【题型】解答题　【知识点】平面几何　【难度】easy
如图, 已知：点 $D$、$F$ 在 $\triangle ABC$ 边 $AB$ 上, 点 $E$ 边 $AC$ 上, 且 $DE // BC$, $\frac{AF}{DF} = \frac{AD}{DB}$。

(1) 求证：$EF // DC$；

(2) 如果 $\frac{EF}{CD} = \frac{2}{3}$, $S_{\triangle AEF} = 4$, 求 $S_{\triangle ABC}$ 的值。
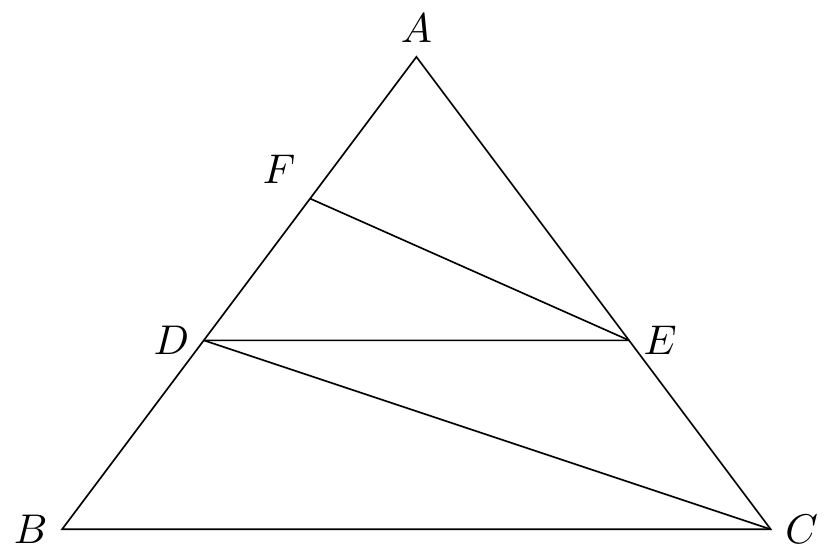
【解答】
证明：
(1) $\because DE // BC$,

$\therefore \frac{AD}{DB} = \frac{AE}{EC}$,

$\because \frac{AF}{DF} = \frac{AD}{DB}$,

$\therefore \frac{AF}{DF} = \frac{AE}{EC}$,

$\therefore EF // DC$；

(2) $\because EF // CD$,

$\therefore \triangle AEF \sim \triangle ACD$,

$\because \frac{EF}{CD} = \frac{2}{3}$,

$\therefore \frac{S_{\triangle AEF}}{S_{\triangle ACD}} = \left( \frac{EF}{CD} \right)^2 = \frac{4}{9}$,

$\because S_{\triangle AEF} = 4$,

$\therefore S_{\triangle ACD} = 9$,

作 $CH \perp AB$, 垂足为点 $H$,

则 $\frac{S_{\triangle ACD}}{S_{\triangle ABC}} = \frac{\frac{1}{2} CH \cdot AD}{\frac{1}{2} CH \cdot AB} = \frac{AD}{AB}$,

$\because EF // CD$,

$\therefore \frac{AE}{AC} = \frac{EF}{CD}$,

$\because DE // BC$,

$\therefore \frac{AD}{AB} = \frac{AE}{AC}$,

$\therefore \frac{AD}{AB} = \frac{EF}{CD} = \frac{2}{3}$,

$\therefore \frac{S_{\triangle ACD}}{S_{\triangle ABC}} = \frac{2}{3}$,

$\therefore S_{\triangle ABC} = \frac{27}{2}$。